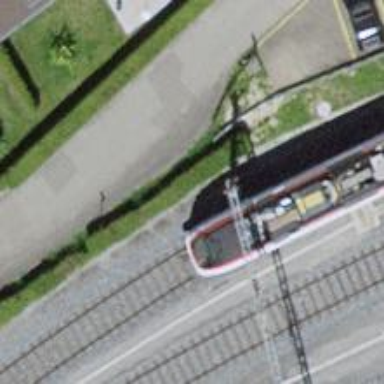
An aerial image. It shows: Rail siding with electrified contact lines.